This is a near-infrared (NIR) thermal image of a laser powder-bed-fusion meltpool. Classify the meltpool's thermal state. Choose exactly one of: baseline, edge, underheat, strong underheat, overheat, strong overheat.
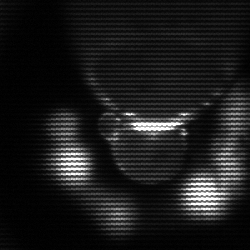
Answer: baseline